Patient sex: M
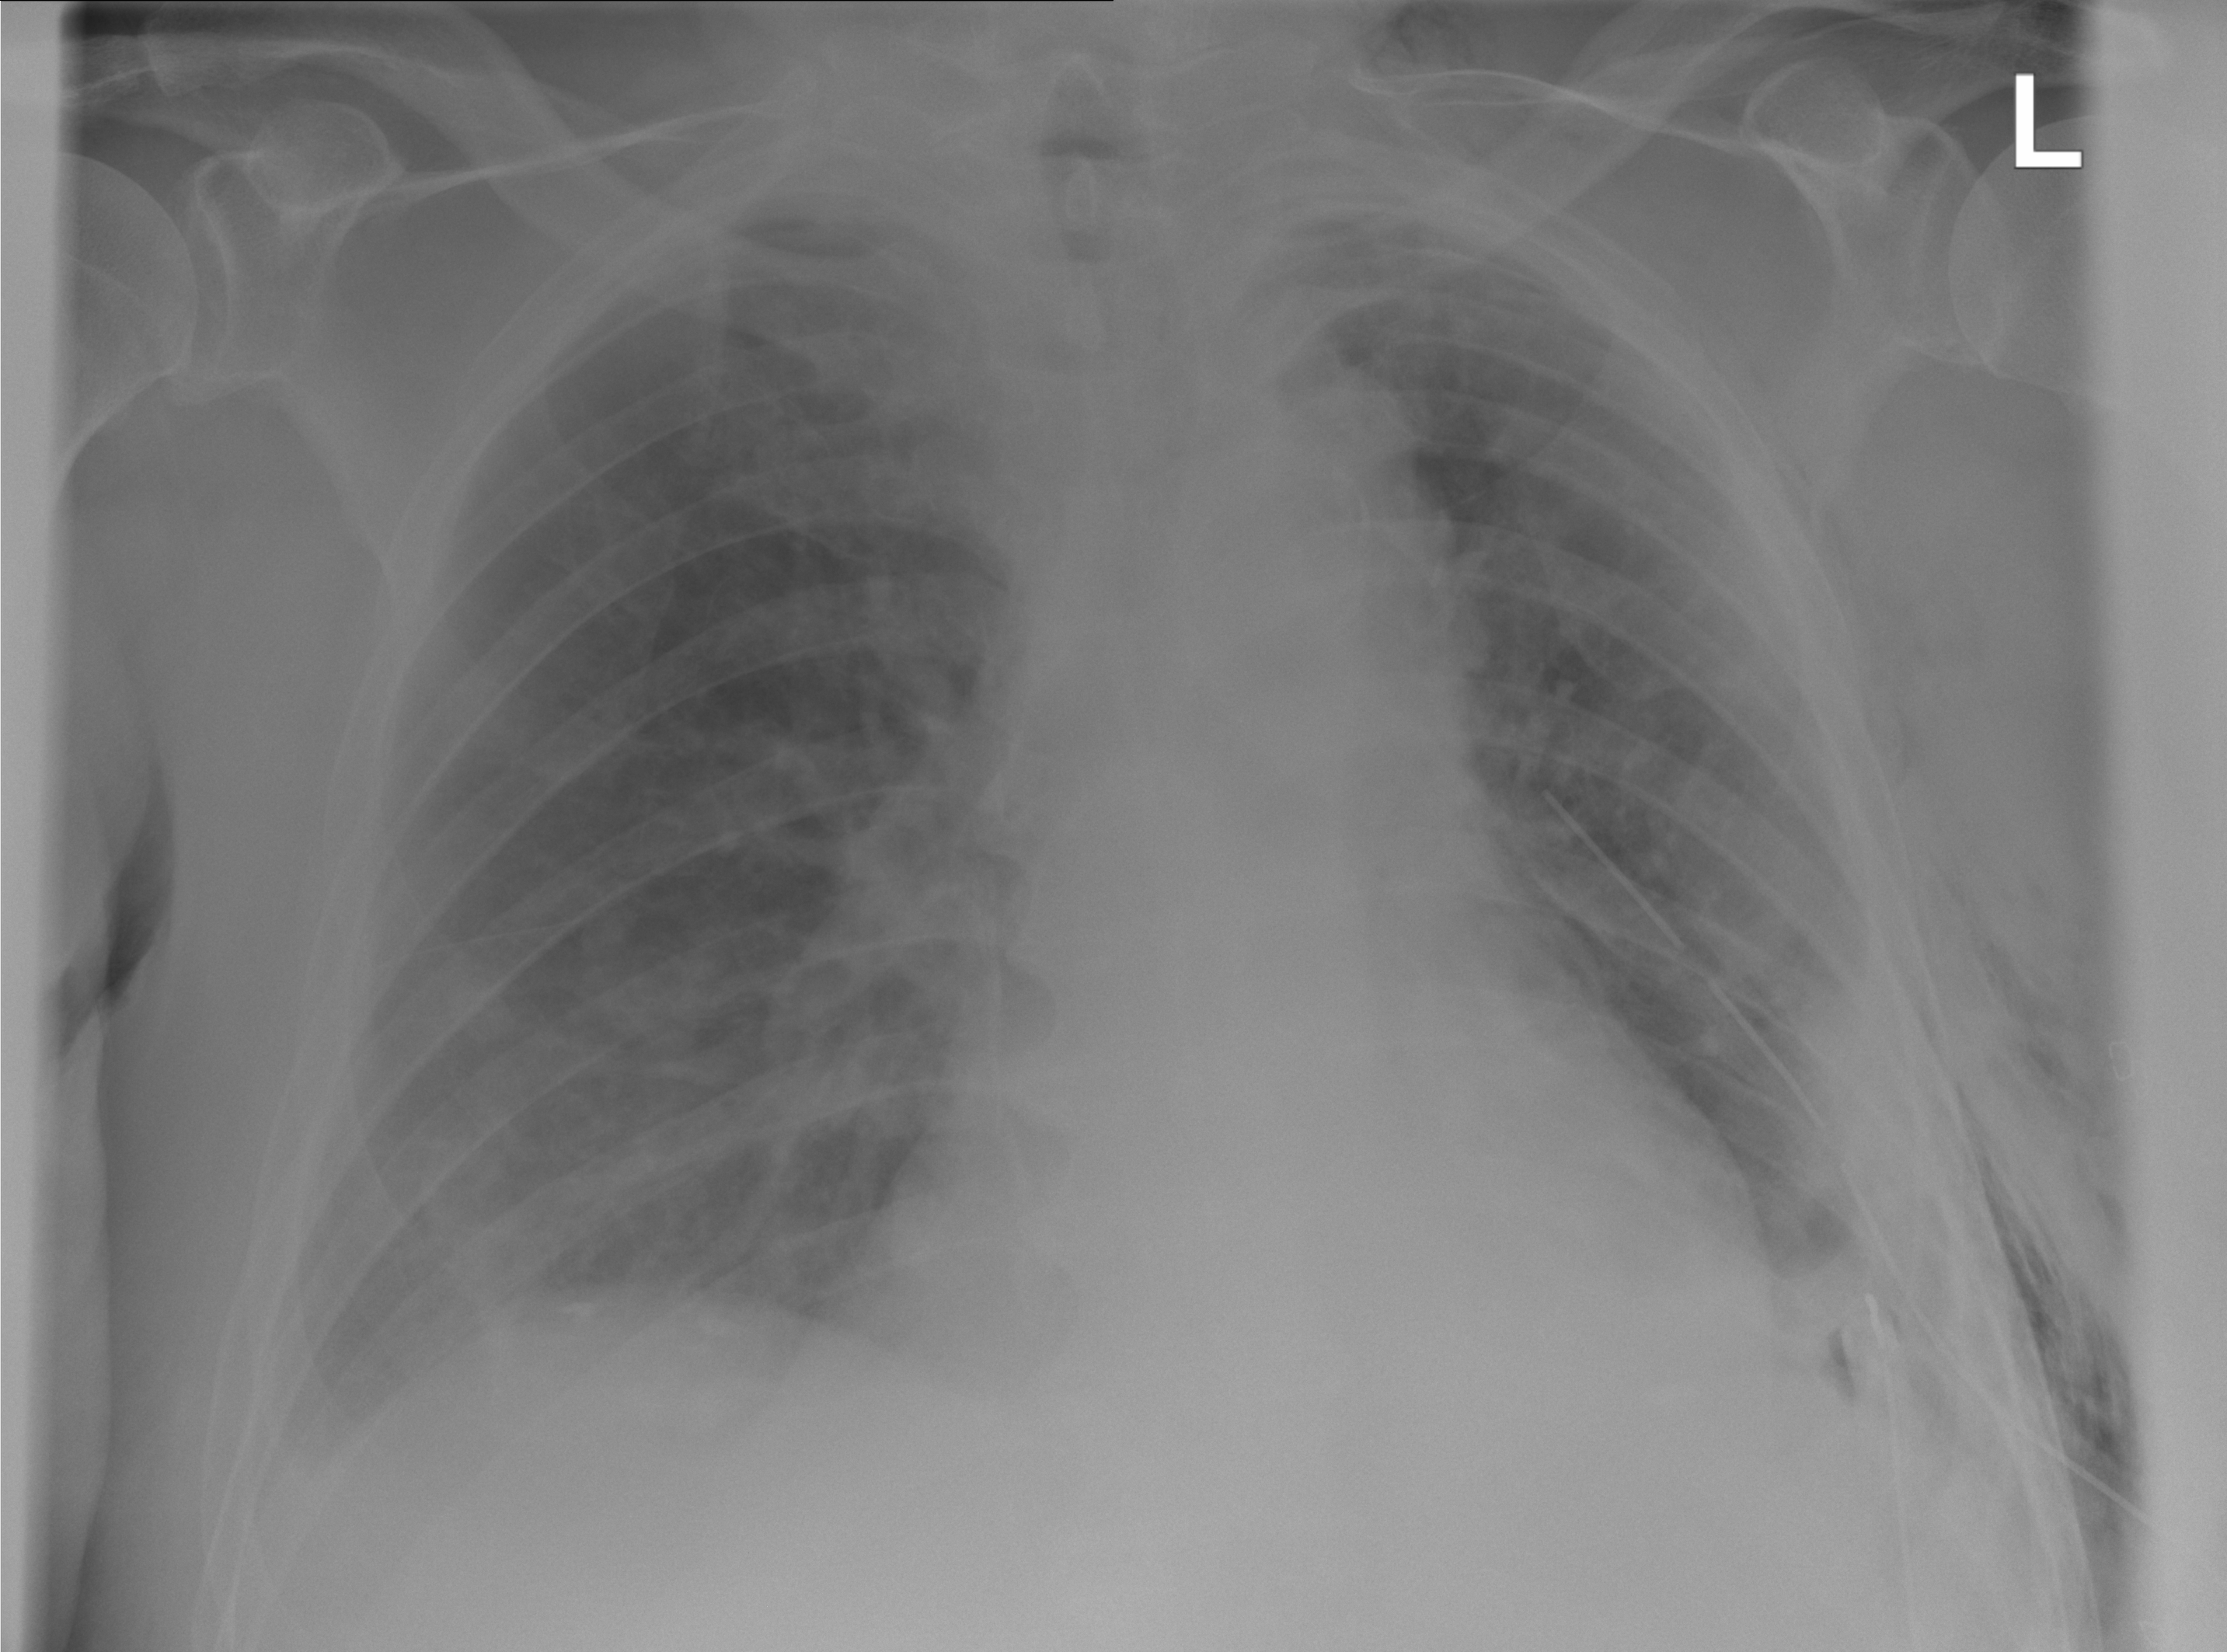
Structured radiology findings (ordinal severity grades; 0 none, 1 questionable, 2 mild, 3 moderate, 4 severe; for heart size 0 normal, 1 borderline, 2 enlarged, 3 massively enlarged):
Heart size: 2
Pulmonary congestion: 0
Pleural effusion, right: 1
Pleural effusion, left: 1
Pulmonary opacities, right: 0
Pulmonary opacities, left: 0
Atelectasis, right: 1
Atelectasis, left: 2